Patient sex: M
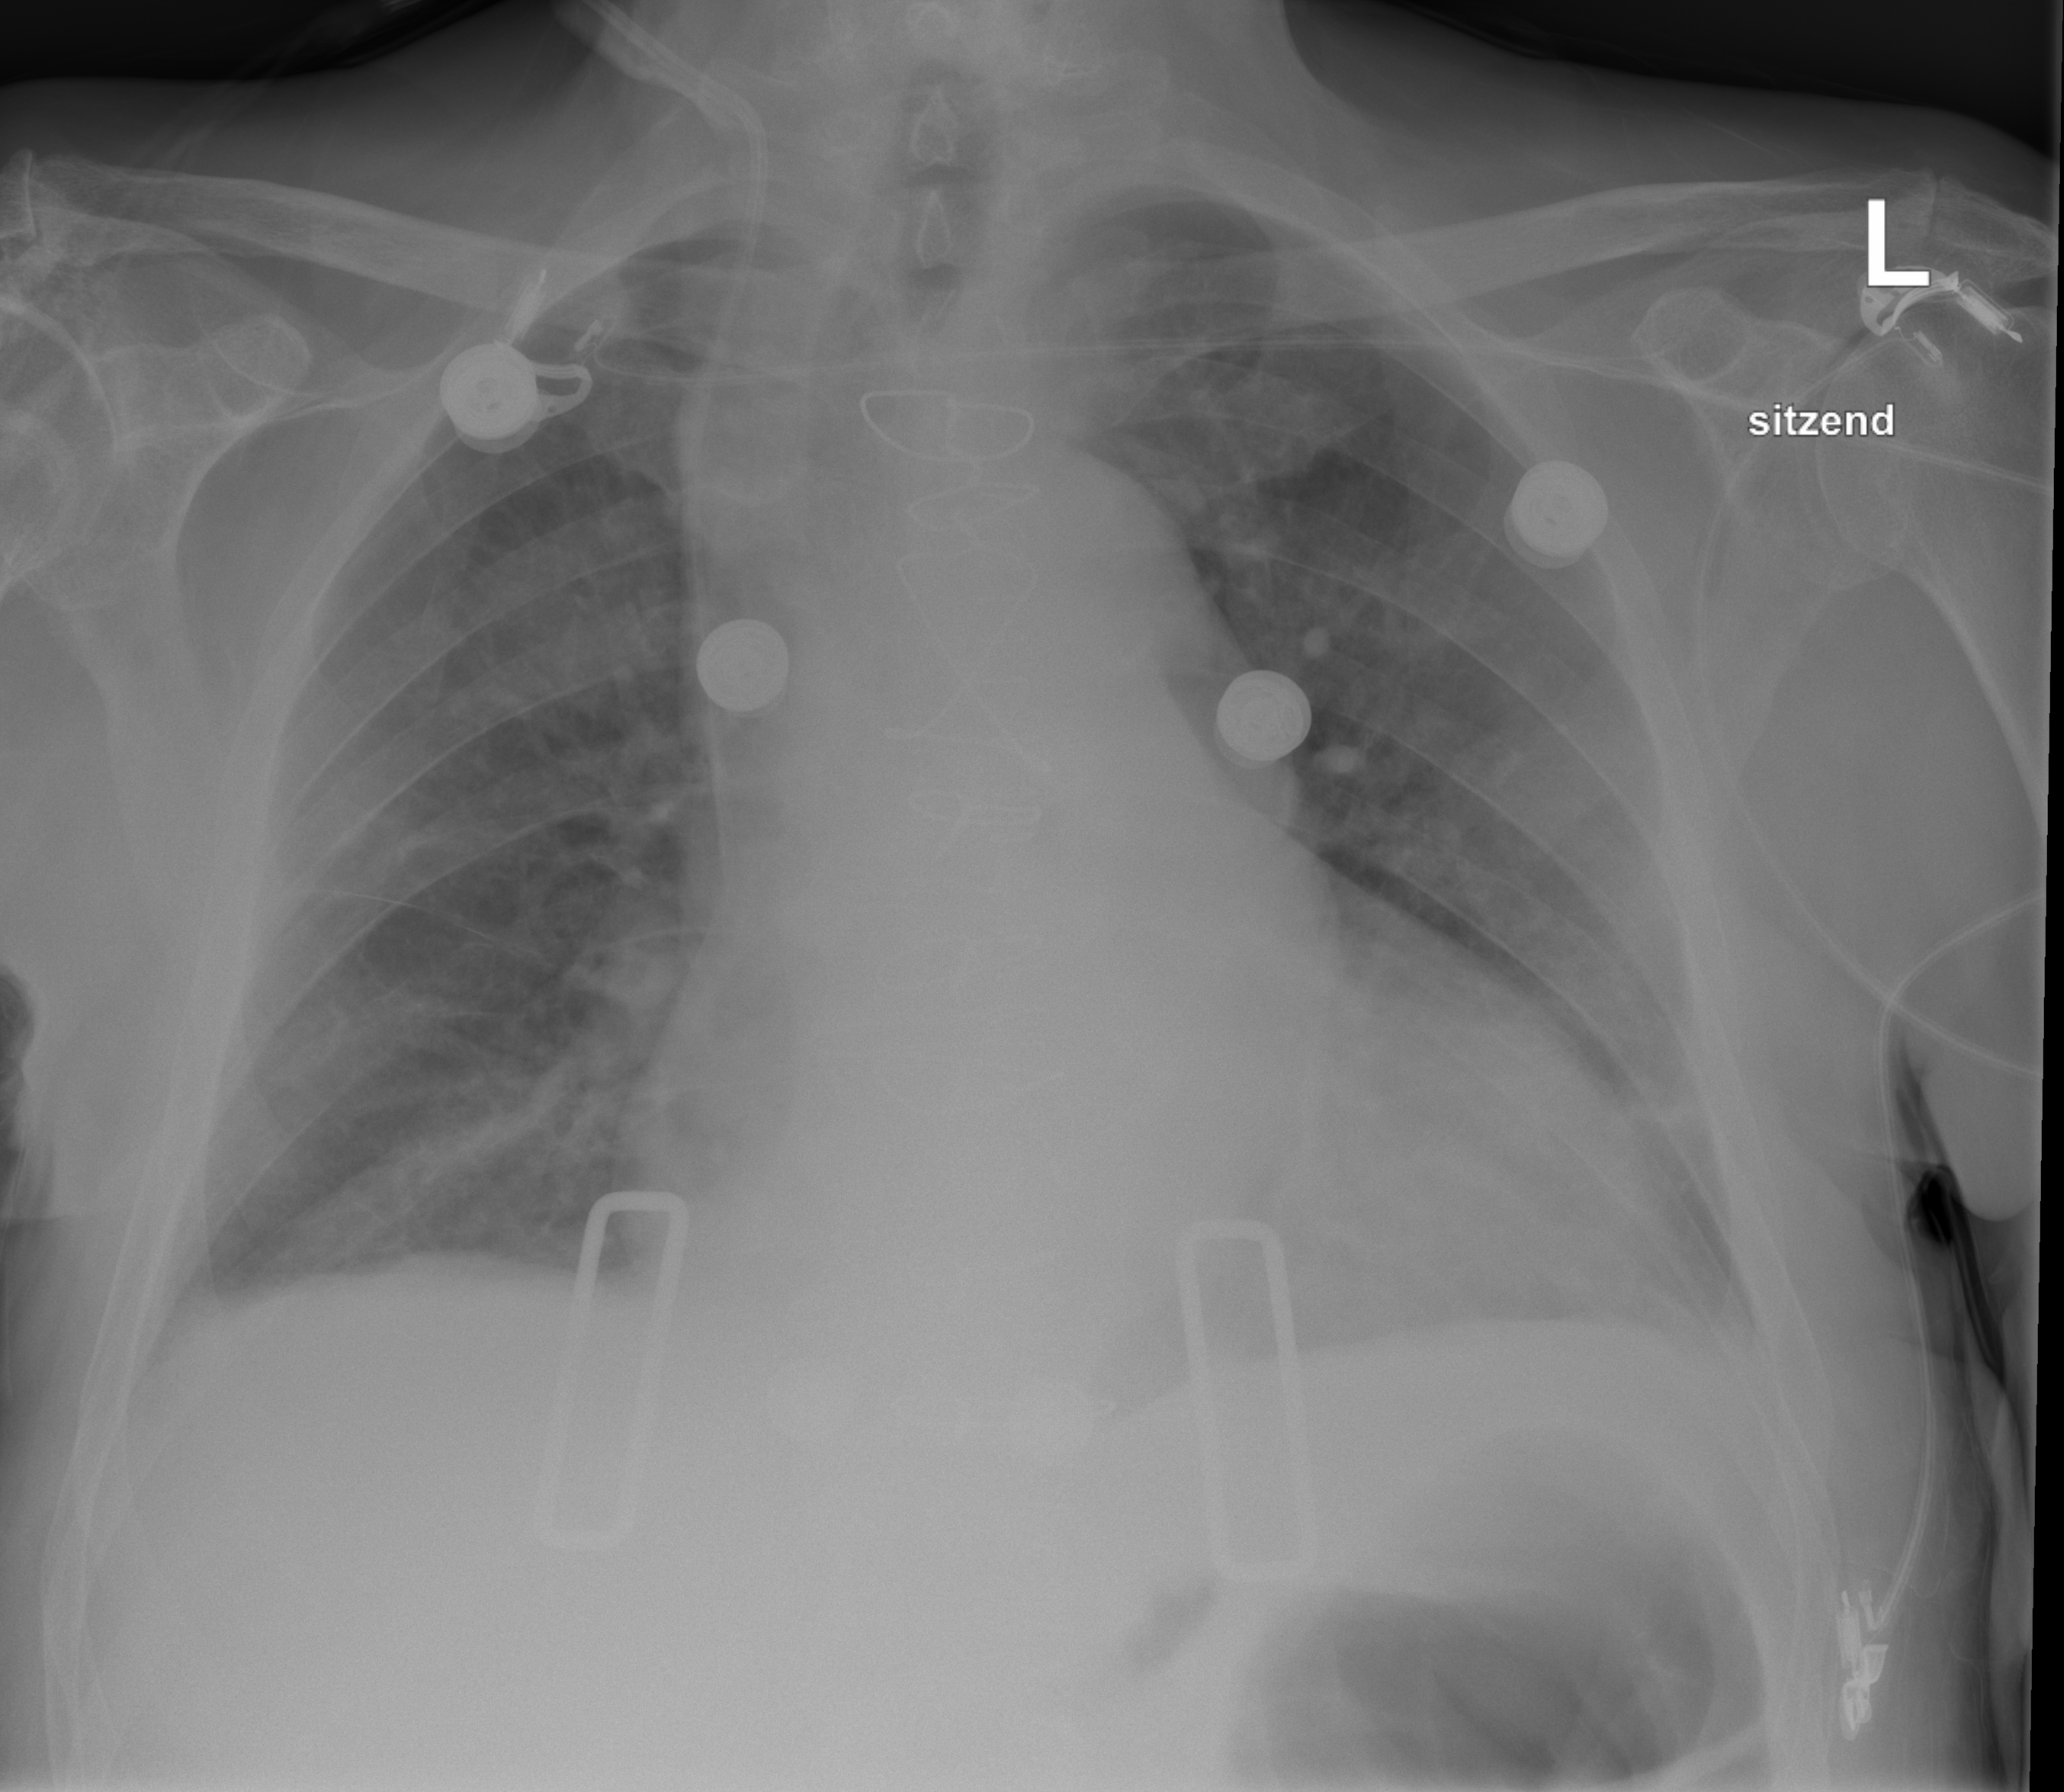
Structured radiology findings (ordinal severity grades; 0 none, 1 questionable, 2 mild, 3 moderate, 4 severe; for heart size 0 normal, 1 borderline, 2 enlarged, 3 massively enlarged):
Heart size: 2
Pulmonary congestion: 0
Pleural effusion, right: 1
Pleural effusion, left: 2
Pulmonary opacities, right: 0
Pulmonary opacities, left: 0
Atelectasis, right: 1
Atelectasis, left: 2